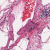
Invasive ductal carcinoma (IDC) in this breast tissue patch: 0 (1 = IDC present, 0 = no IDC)